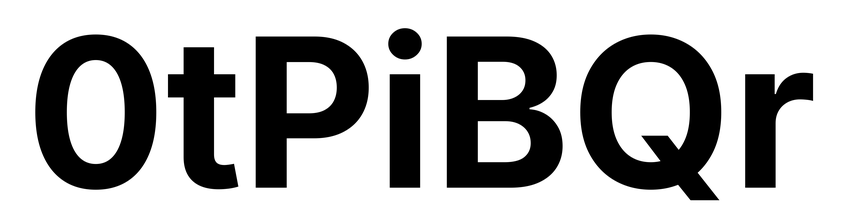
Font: Inter_Bold